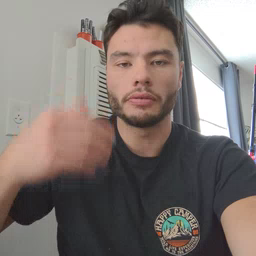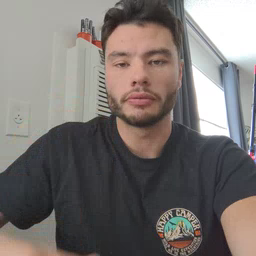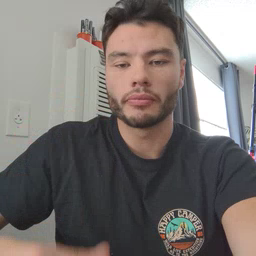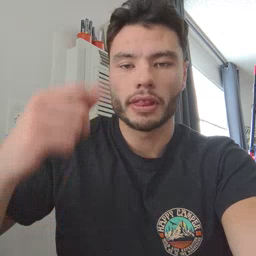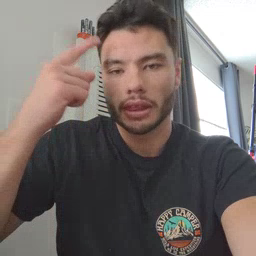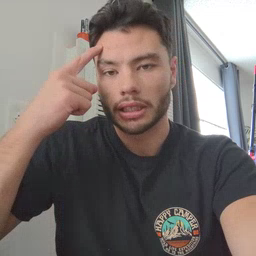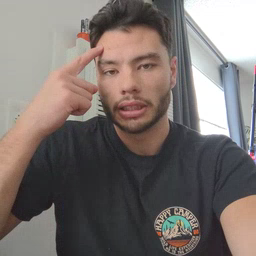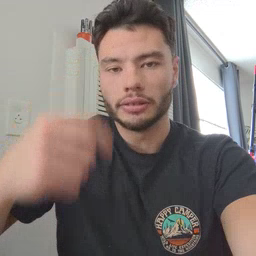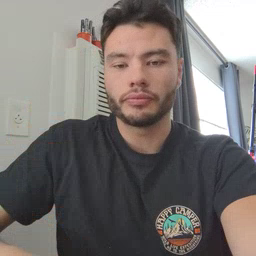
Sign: think